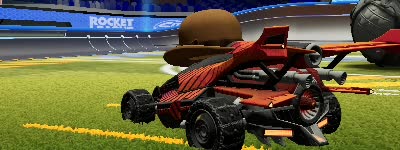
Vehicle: aftershock